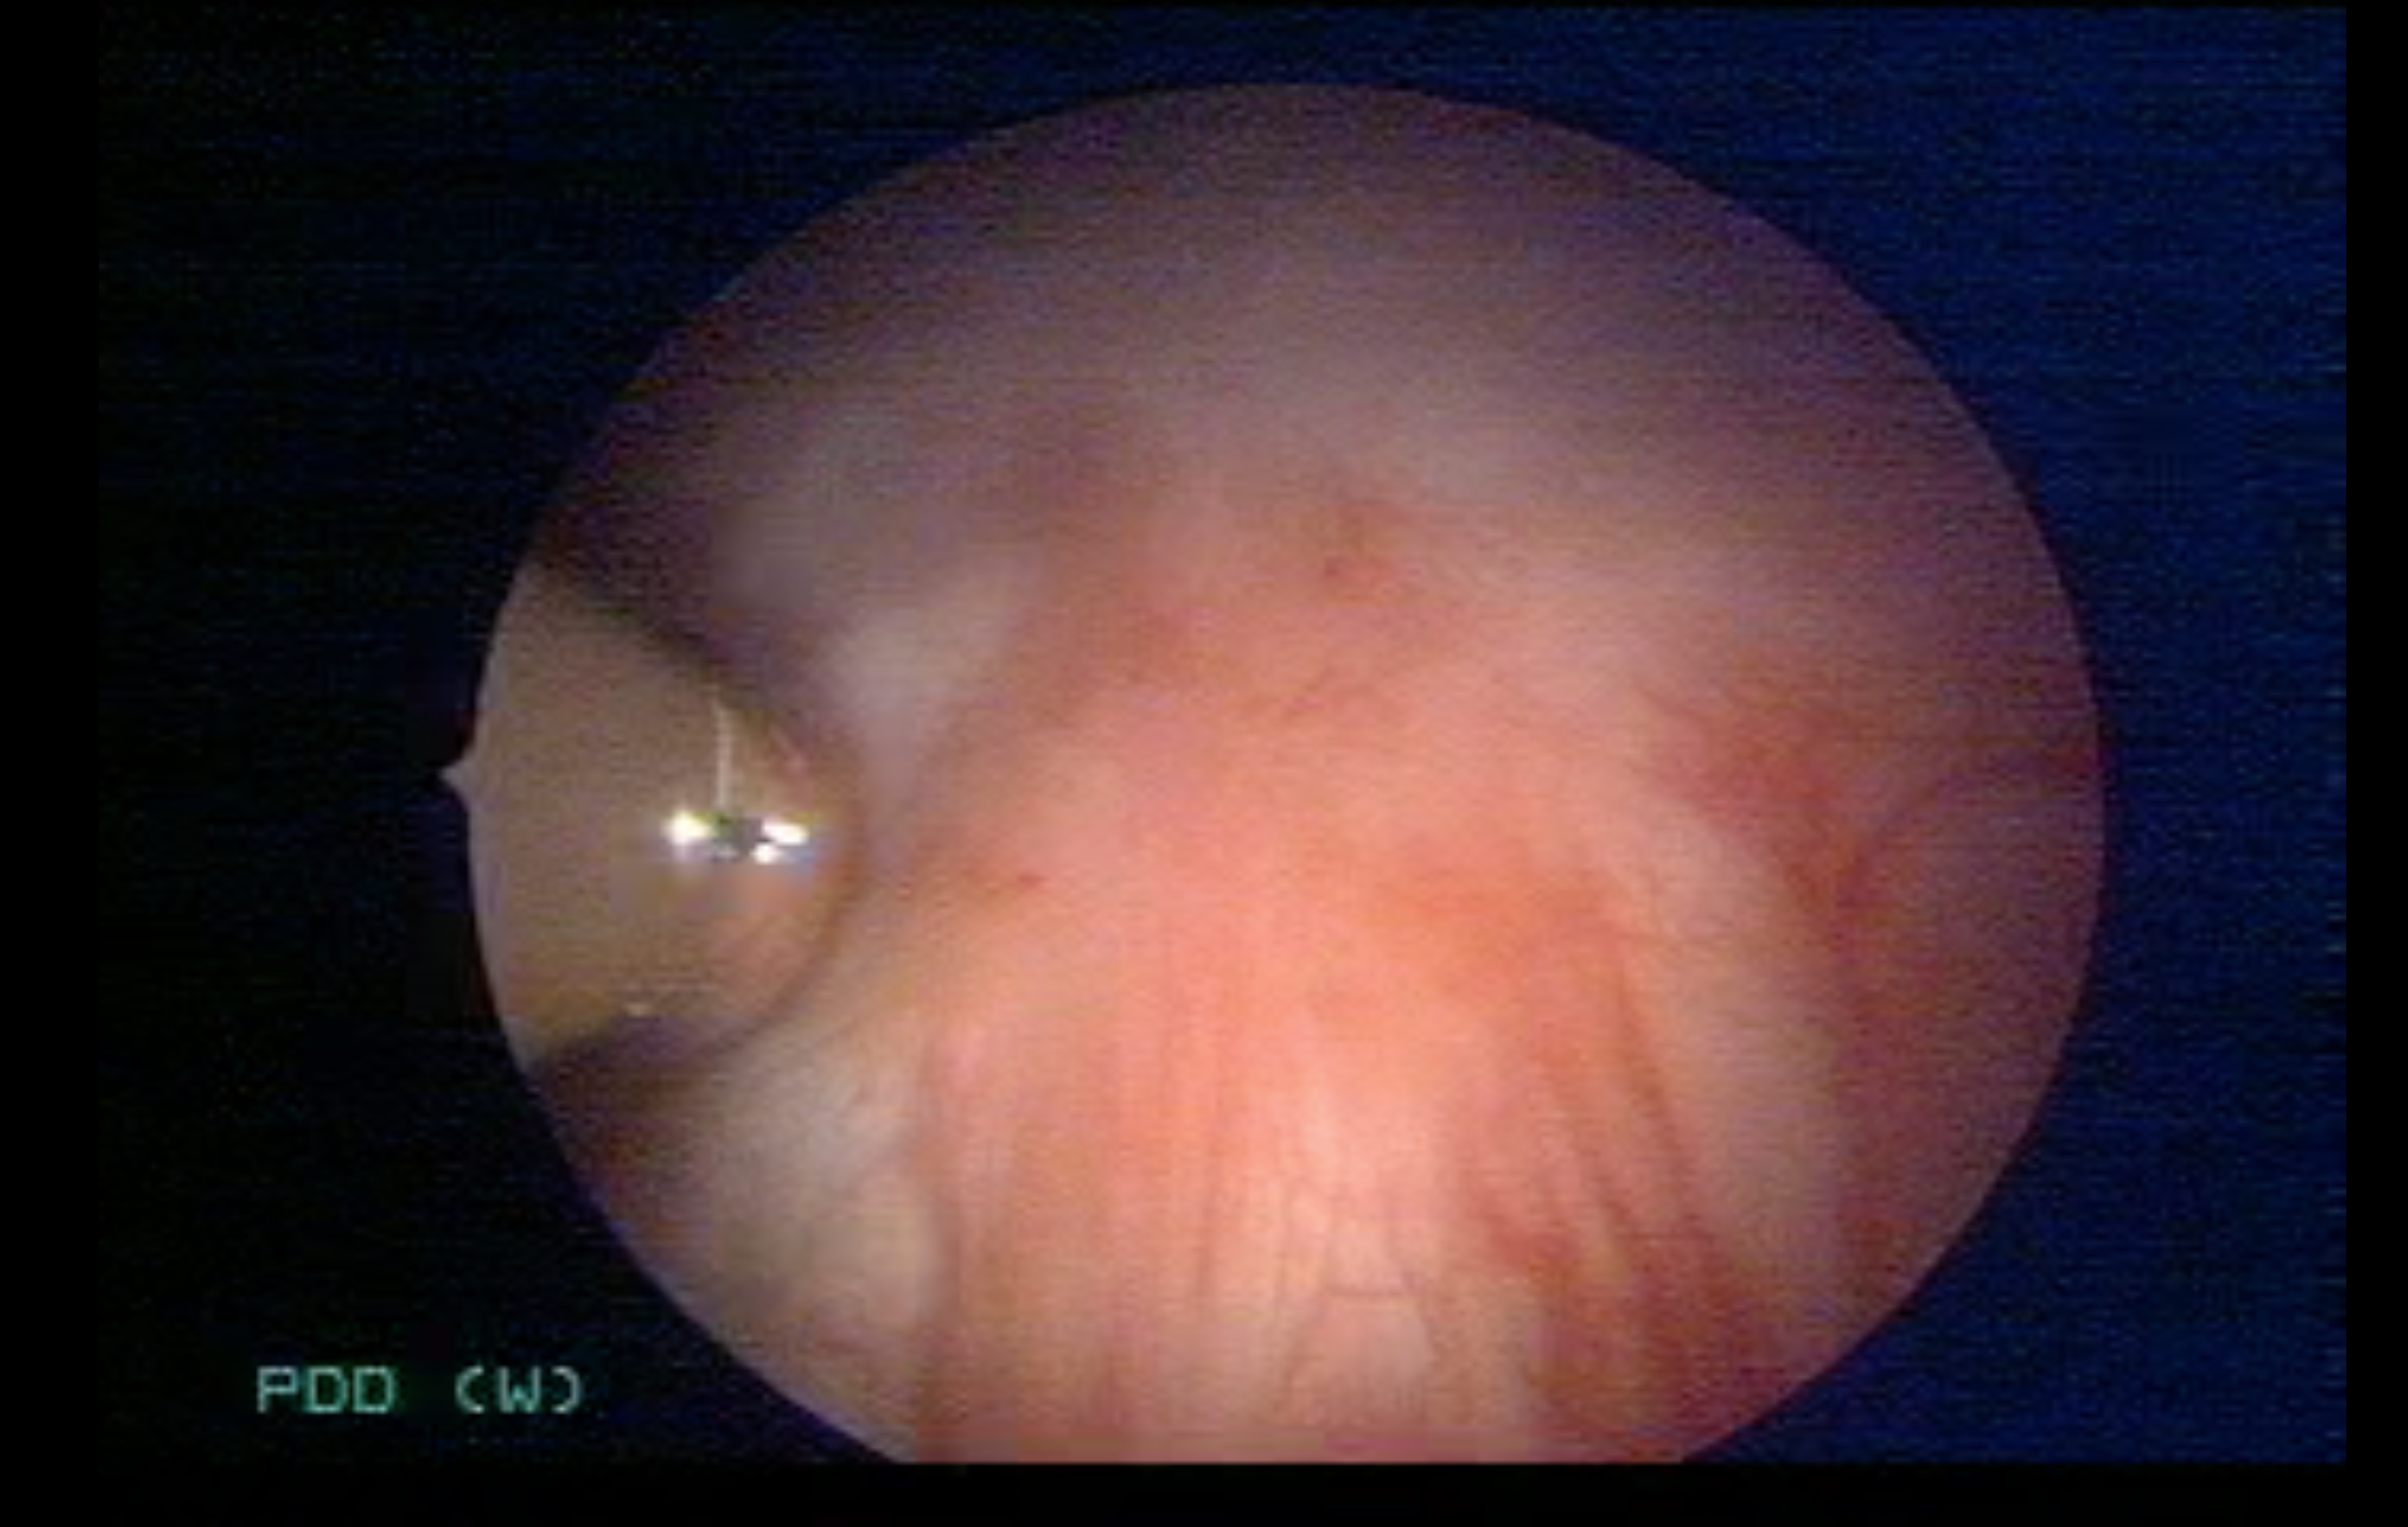
Modality: WLC
Class: Malignant
Subclass: LowGradePapillary
Lesion: L2
Stage: Ta
Morphology: Non-papillary
Bladder cancer association: Yes